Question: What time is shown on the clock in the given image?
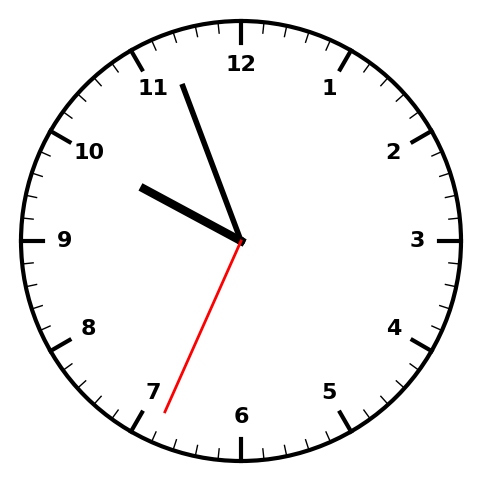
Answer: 09:56:34